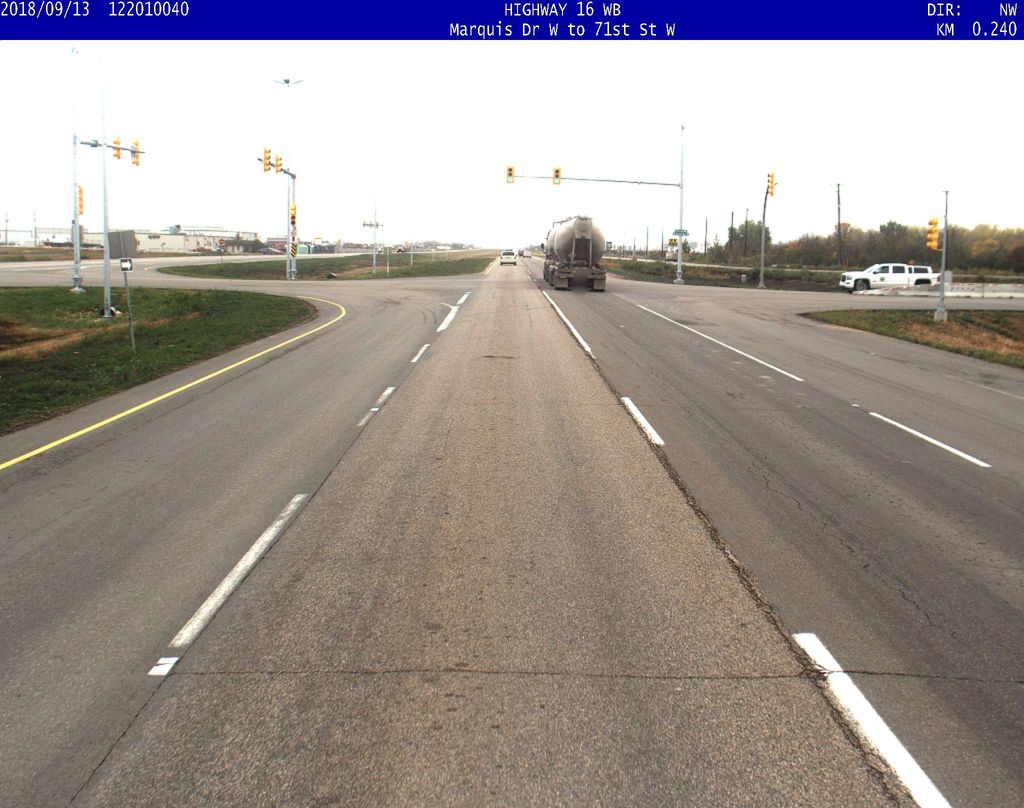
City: saskatoon